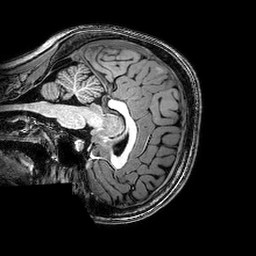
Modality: T1w
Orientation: sagittal
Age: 23
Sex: male
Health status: healthy
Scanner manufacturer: philips
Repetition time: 0.008167 s
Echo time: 0.00373 s